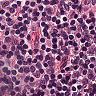
Metastatic tissue present: no